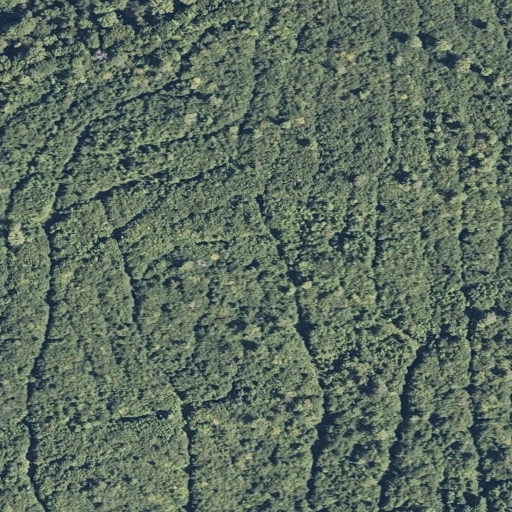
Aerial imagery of ridge(s) in Maine named Swett Ridge containing mixed forest, deciduous forest, and shrub